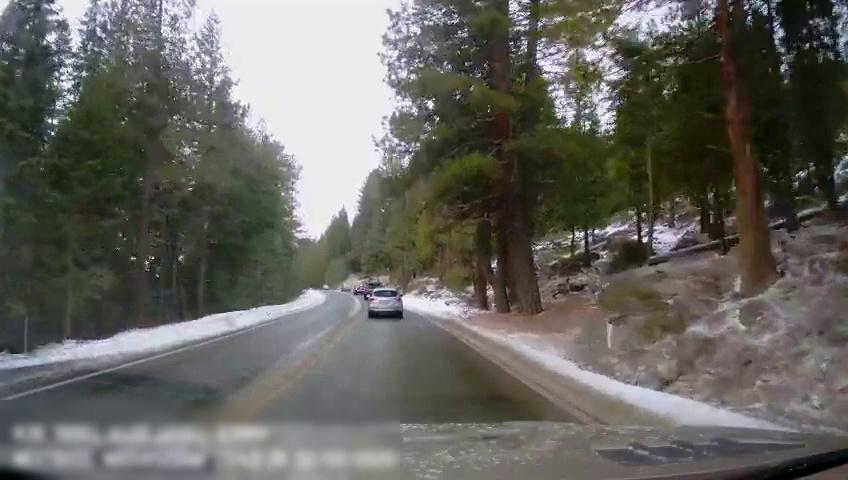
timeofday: Day
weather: Snowy
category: Drivable Space
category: Vehicles | Car
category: Vehicles | Truck
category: Vehicles | SUV
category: Lanes | Current Lane
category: Lanes | Current Lane
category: Lanes | Opposite Lane